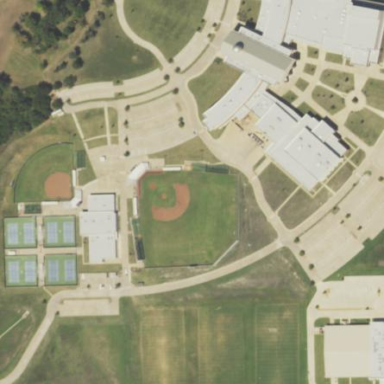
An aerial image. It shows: School.